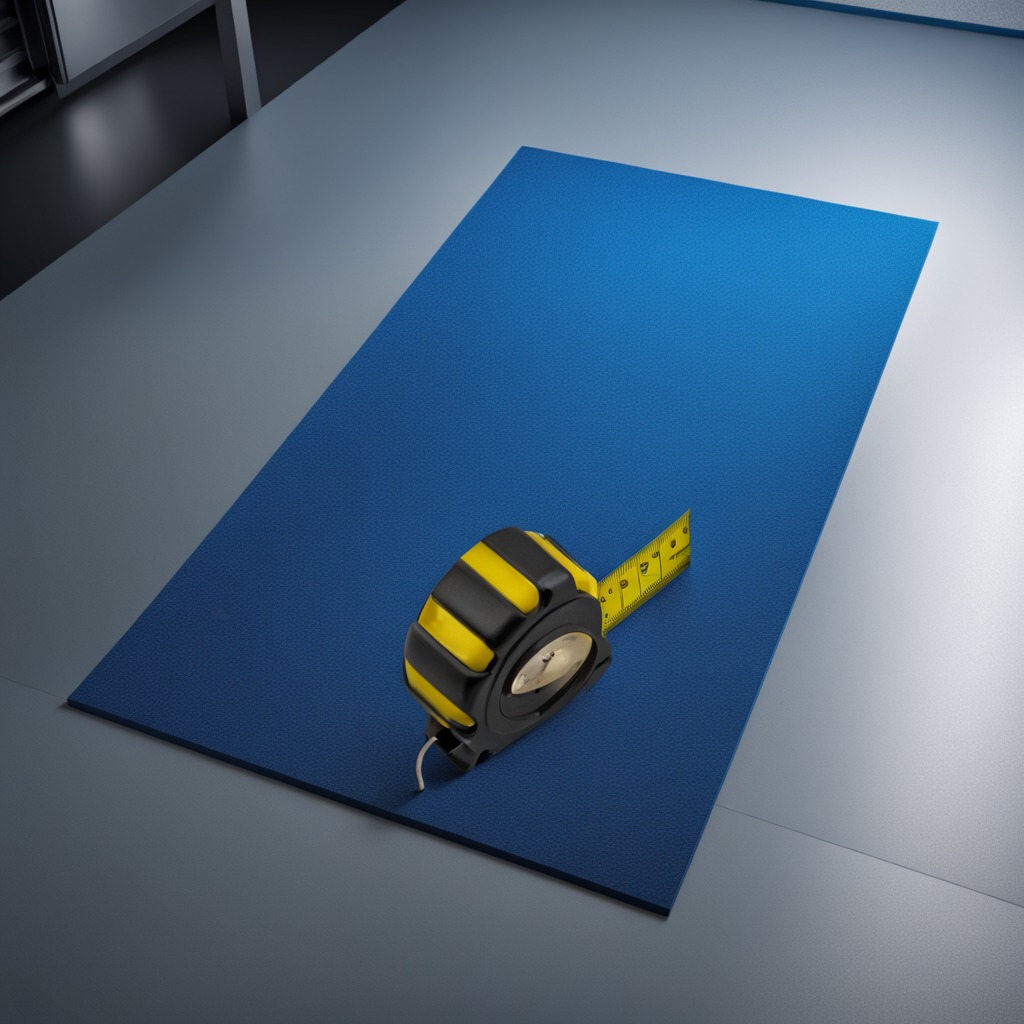
A measuring tape is lying on the tabletop.